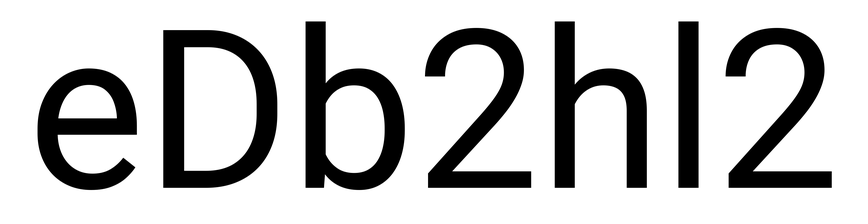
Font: Roboto_Regular